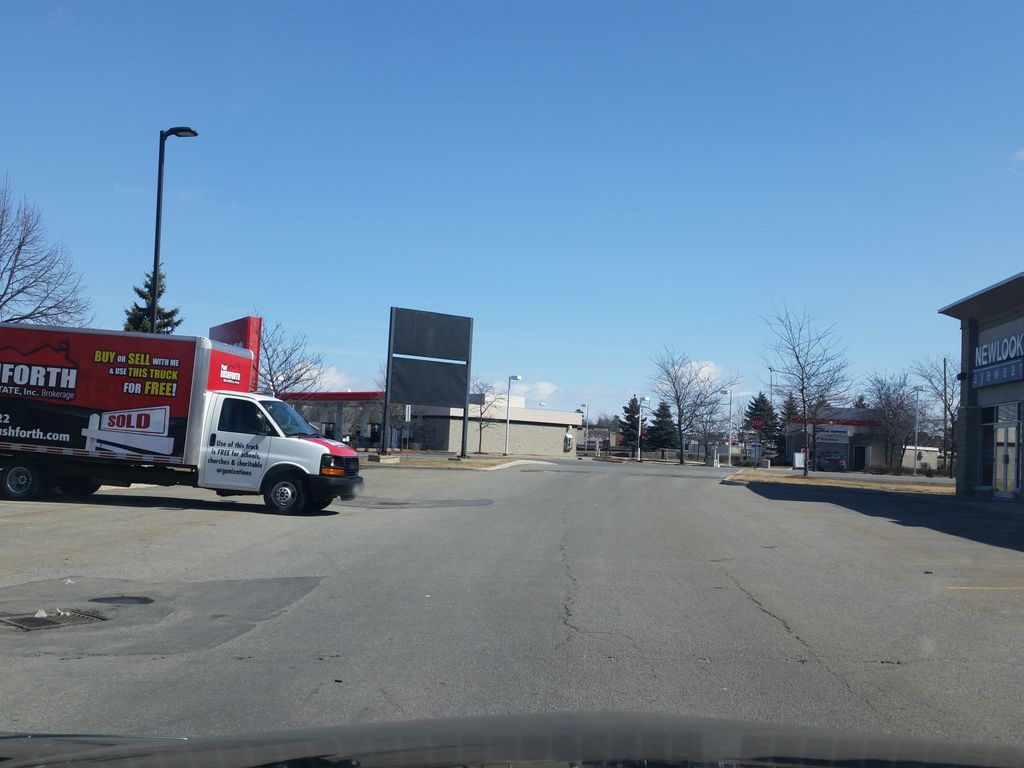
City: ottawa-gatineau